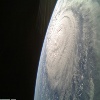
Label: cloud